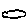
Label: cloud